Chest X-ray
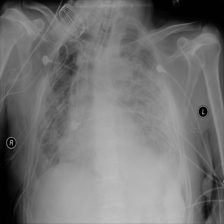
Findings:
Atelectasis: negative
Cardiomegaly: negative
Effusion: negative
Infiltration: positive
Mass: negative
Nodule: negative
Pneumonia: negative
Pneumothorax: negative
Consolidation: negative
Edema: negative
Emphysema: negative
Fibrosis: negative
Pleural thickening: negative
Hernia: negative